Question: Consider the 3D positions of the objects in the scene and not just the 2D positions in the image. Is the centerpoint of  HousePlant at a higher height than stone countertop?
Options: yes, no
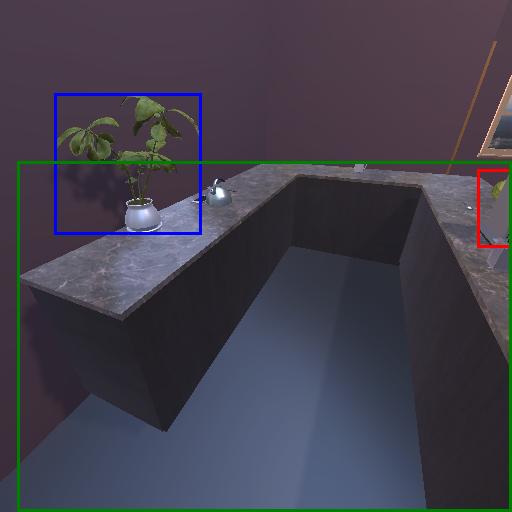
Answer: yes